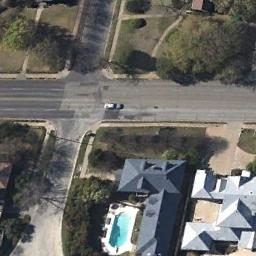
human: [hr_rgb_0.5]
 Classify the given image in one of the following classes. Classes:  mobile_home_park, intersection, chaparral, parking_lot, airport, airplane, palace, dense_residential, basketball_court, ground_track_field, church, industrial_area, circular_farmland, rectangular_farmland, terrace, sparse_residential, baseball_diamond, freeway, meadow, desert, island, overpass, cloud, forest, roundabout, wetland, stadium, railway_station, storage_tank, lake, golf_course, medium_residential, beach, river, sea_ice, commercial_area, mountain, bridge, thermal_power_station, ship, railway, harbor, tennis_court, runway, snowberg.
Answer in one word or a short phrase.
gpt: intersection